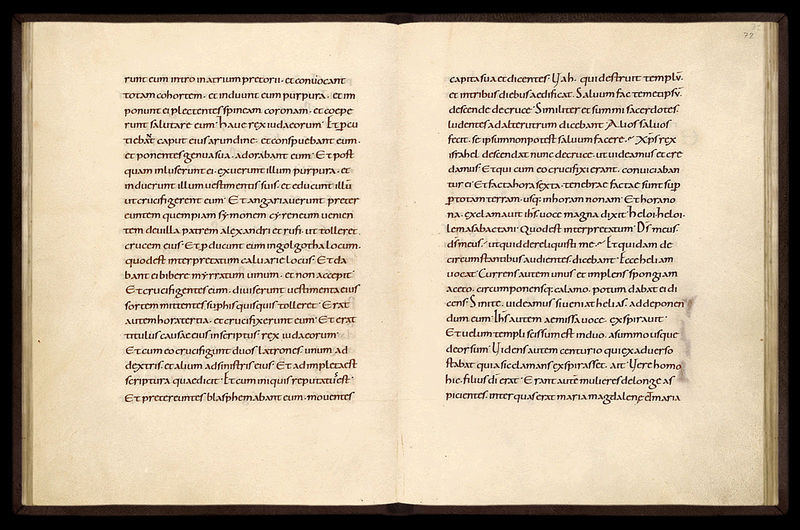
Titel: Egbert- Codex (Codex Egberti)
Institution: Trier, Stadtbibliothek/Stadtarchiv
Schlagwörter: blätter, weiß, gelb, hell, schwarz, bild, schrift, sepia, lesen, schriftzeichen, foto, fotografie, buch, druck, seite, text, buchstaben, schriften, kopie, tinte, buchdruck, seiten, schreiben, griechisch, zeilen, buchseiten, gedruckt, latein, grichisch, lateinisch, schönschrift, seitenzahl, hintergrud, doppelseitig, arabische, schrifzeichen, lateinische schrift, 72, zeilenabstand, mittelseite, lathein